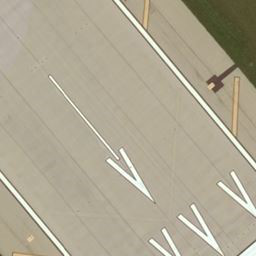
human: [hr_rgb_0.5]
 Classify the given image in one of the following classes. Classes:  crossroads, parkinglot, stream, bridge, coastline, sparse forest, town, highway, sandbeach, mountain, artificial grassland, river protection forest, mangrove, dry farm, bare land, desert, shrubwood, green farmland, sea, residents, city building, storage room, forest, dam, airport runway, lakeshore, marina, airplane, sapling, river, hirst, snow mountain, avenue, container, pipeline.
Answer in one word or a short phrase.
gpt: airport runway